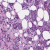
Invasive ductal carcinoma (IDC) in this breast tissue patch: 1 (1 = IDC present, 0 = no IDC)